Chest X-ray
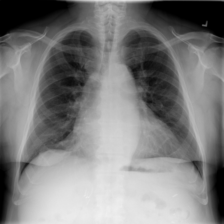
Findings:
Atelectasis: negative
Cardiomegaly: positive
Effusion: positive
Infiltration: negative
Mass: negative
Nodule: negative
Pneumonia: negative
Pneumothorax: negative
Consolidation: negative
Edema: negative
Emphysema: negative
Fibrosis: negative
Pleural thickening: negative
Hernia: negative